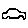
Label: car